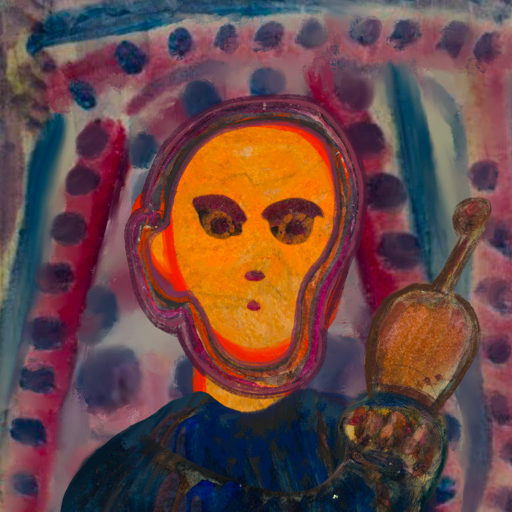
Background: HillGirl, Head And Neck Front: Sisters, Face Front: Doll, Bust: Pipe, Hair Front: Hypocrite, Head Accessory: Blank, Second Necklace: Blank, Necklace: Blank, Baby: Blank